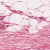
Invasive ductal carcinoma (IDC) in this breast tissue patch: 0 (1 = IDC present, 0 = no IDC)